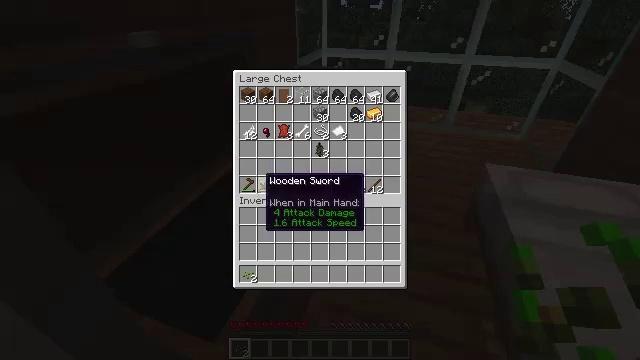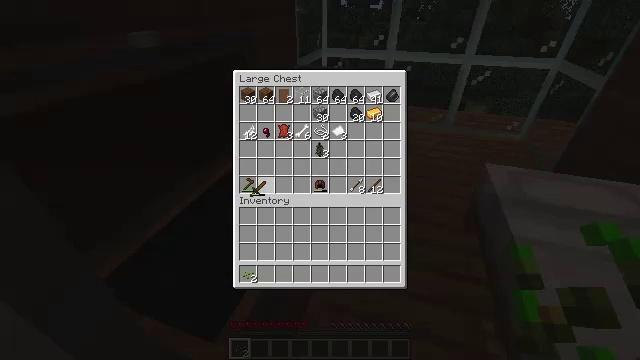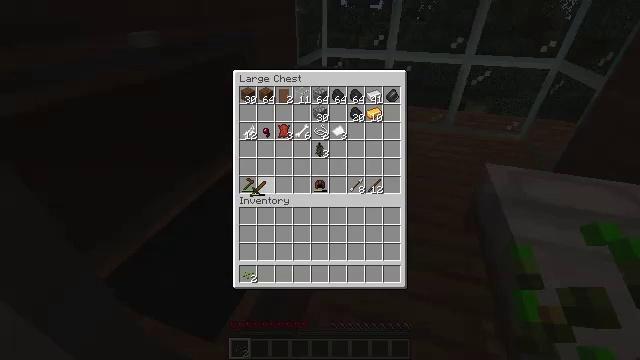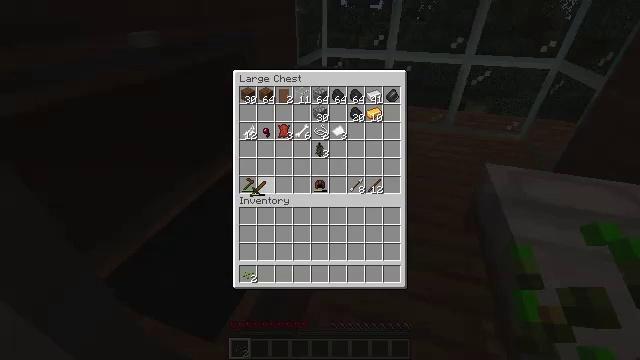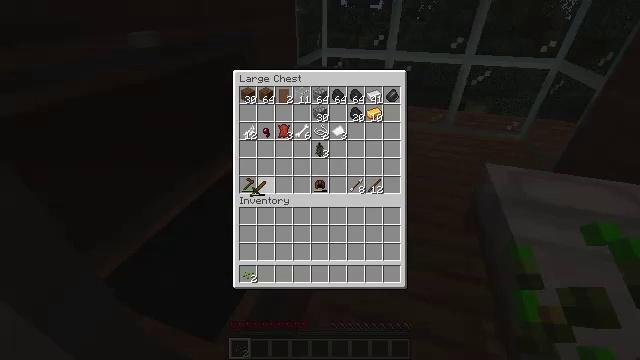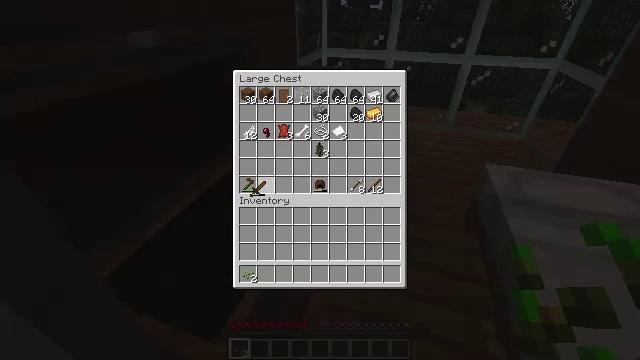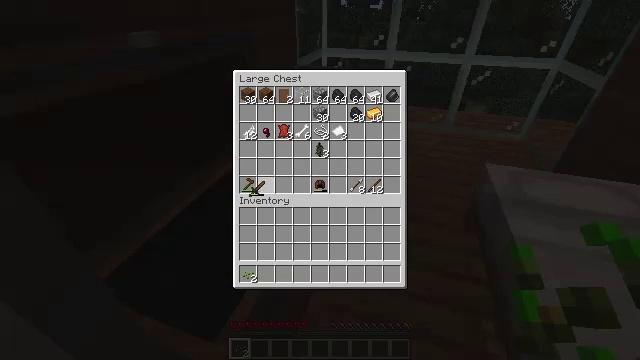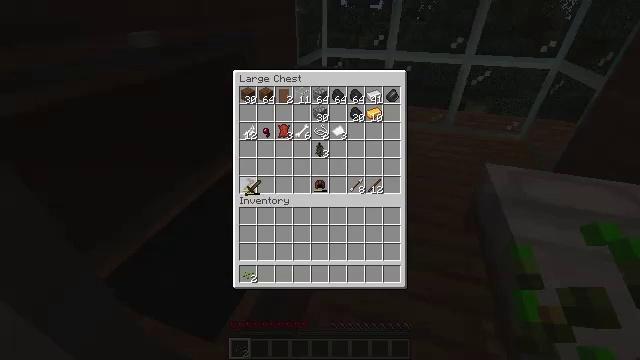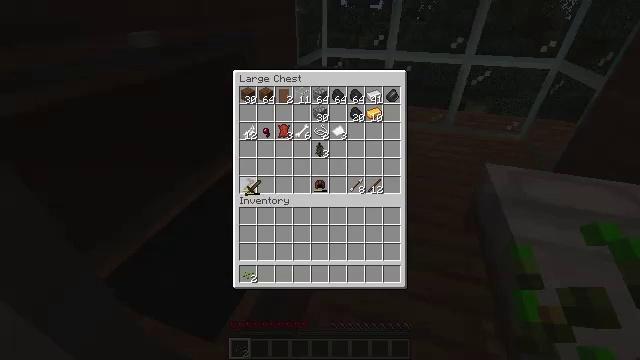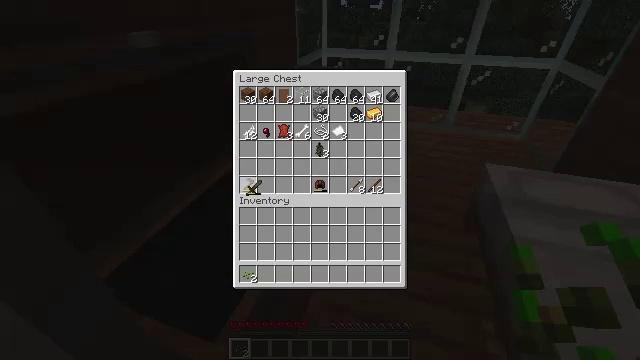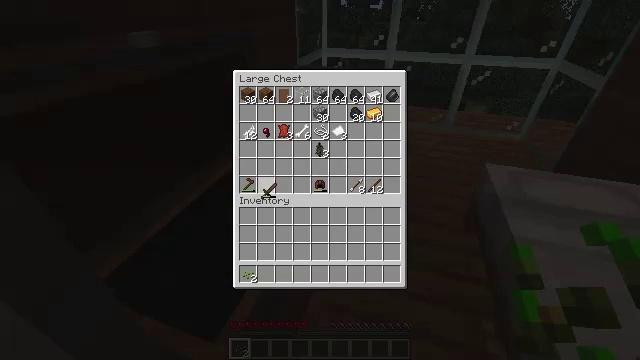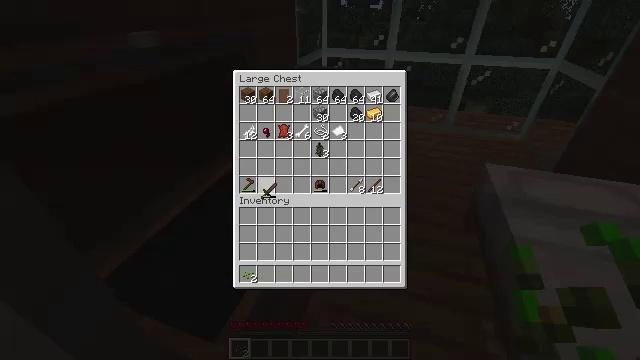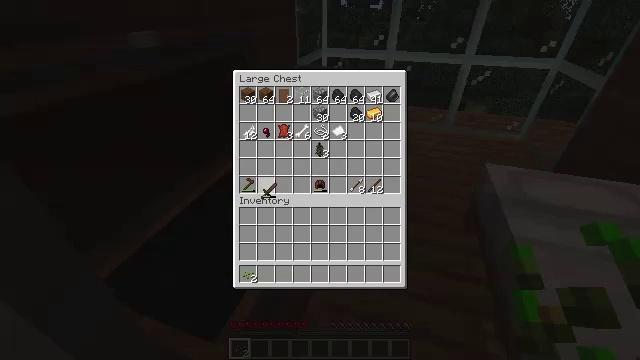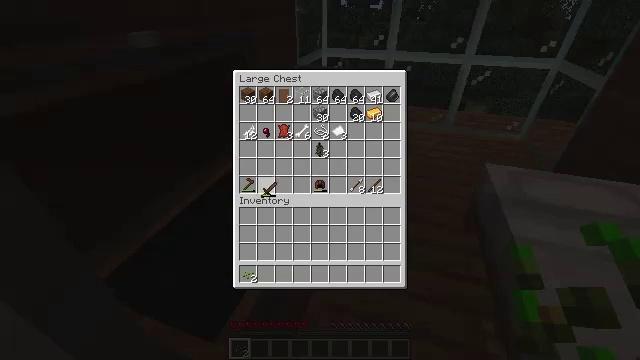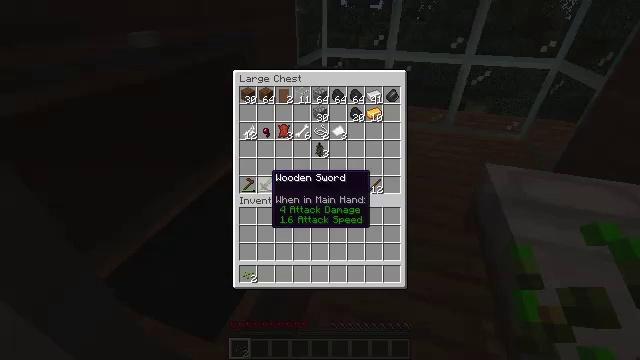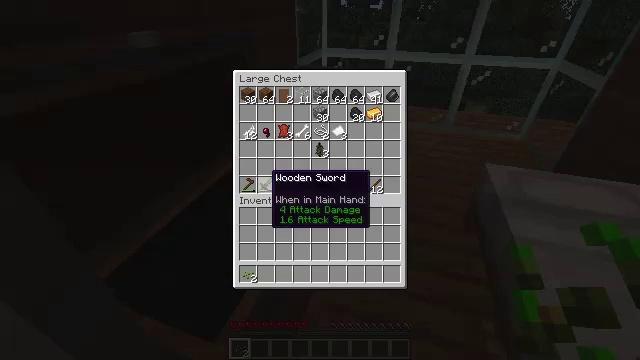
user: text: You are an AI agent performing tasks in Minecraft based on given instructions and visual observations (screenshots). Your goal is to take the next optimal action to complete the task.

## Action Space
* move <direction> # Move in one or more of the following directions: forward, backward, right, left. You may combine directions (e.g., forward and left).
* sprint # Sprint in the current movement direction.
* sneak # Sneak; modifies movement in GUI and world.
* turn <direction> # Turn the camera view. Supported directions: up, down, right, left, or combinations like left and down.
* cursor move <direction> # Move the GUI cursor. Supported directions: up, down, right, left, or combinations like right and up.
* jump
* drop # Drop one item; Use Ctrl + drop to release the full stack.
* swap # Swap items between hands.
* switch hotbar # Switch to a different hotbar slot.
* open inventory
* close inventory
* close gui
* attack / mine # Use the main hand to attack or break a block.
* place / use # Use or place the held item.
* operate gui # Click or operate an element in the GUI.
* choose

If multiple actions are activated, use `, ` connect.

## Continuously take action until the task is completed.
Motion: motion action
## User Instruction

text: Break the mature wheat plants.
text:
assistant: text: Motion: operate gui
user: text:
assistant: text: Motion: operate gui
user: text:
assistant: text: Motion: no_op
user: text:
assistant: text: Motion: no_op
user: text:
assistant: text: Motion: no_op
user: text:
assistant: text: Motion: no_op
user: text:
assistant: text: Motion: no_op
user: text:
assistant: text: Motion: no_op
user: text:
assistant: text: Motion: no_op
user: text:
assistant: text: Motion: cursor move right
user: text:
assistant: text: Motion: no_op
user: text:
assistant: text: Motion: operate gui
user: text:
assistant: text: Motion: operate gui
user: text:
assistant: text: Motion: no_op
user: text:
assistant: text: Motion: no_op
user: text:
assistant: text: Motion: no_op
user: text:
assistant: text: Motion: no_op
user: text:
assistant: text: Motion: no_op
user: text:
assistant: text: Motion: no_op
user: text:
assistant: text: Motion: no_op
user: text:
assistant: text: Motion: operate gui
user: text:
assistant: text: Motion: operate gui
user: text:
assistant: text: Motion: no_op
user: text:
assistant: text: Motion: no_op
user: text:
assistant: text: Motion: no_op
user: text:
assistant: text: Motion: no_op
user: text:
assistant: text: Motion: no_op
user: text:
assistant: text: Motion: no_op
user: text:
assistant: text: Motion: no_op
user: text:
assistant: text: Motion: operate gui